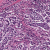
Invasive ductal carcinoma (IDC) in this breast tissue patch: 1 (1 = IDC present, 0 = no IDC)